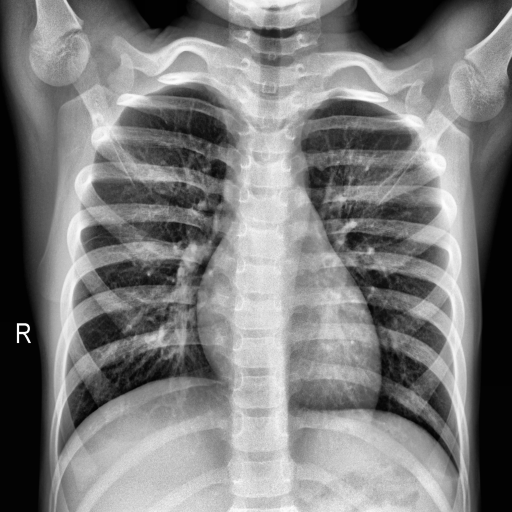
Finding: NORMAL